Question: My application was rejected due to "missing restore mechanism". I don't understand because I put the restore button in a 'UIAlertView'.

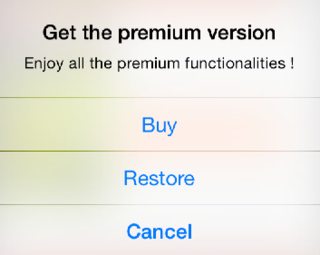
Answer: Yes, the functionality that Apple is asking you to put into your app is to provide a "restore" ability.
<URL> And that's the functionality you need to make happen.
<URL>, in terms of code.